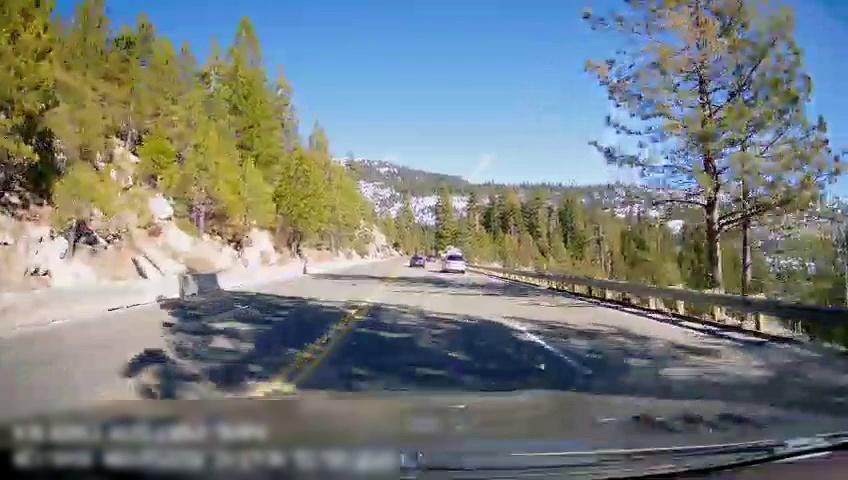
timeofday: Day
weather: Sunny
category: Drivable Space
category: Vehicles | Van
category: Vehicles | Car
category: Lanes | Opposite Lane
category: Lanes | Opposite Lane
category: Lanes | Opposite Lane
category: Lanes | Current Lane
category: Lanes | Current Lane